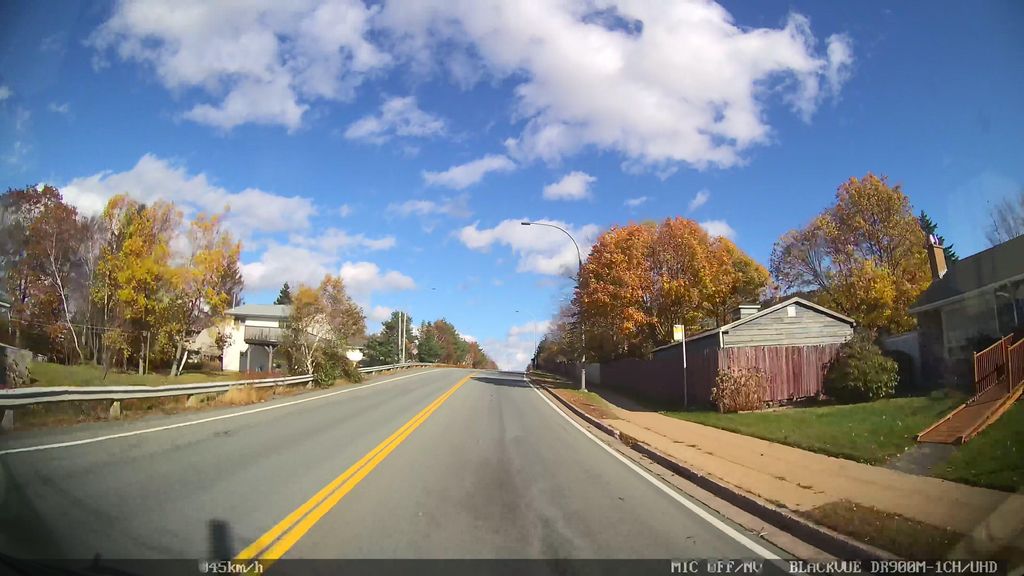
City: halifax